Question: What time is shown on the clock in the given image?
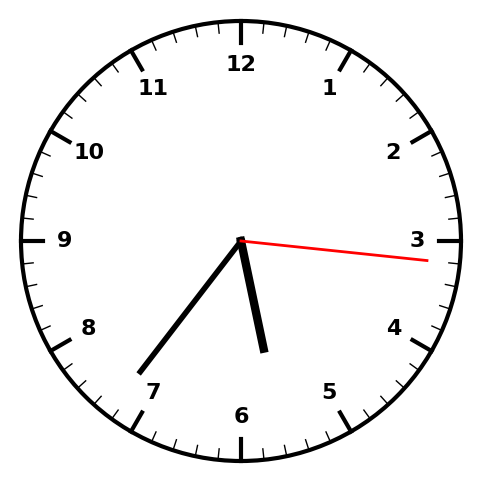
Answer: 05:36:16